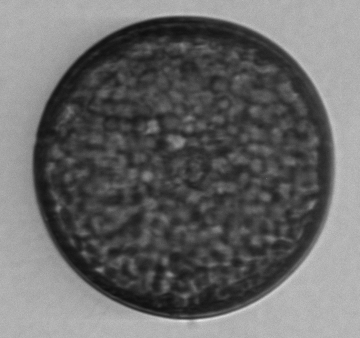
Label: Coscinodiscus